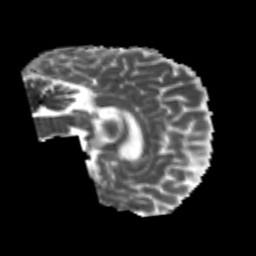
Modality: MD
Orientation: sagittal
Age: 26
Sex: male
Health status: healthy
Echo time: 0.074 s